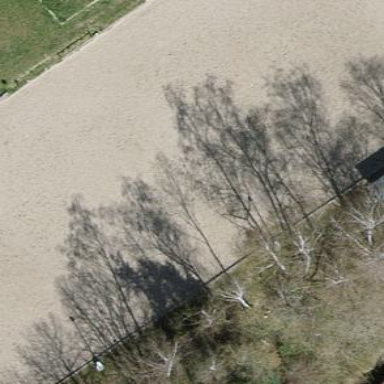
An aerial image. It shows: Equestrian pitch used for leisure and sports activities.